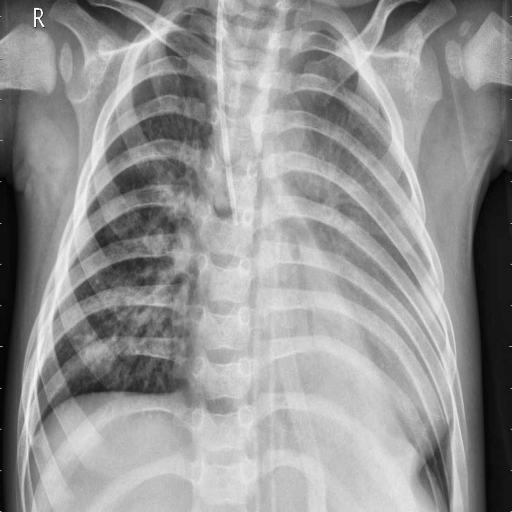
Finding: PNEUMONIA